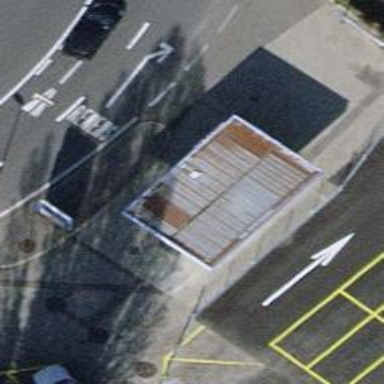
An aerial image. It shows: Fuel station.